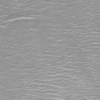
Label: not_dusty